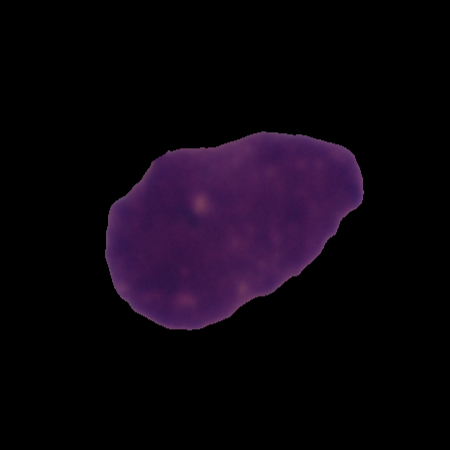
Label: cancer